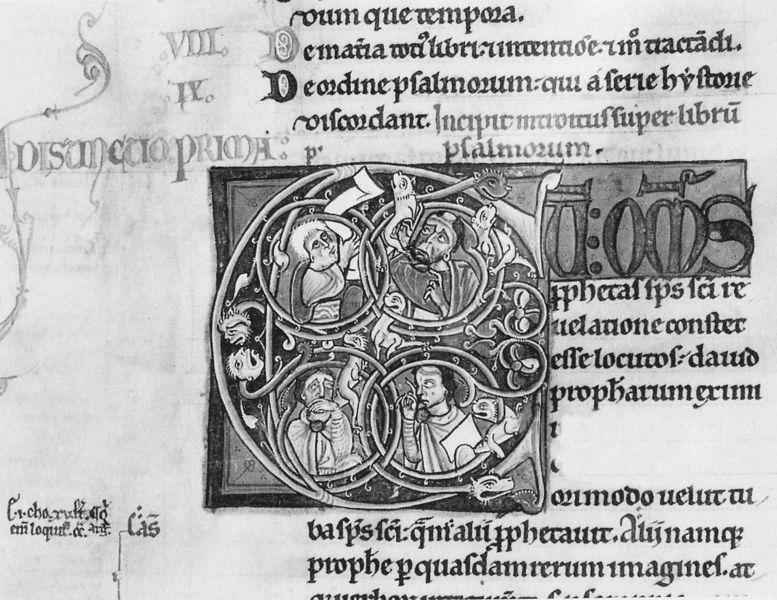
Titel: Erläuternde Psalme (Psalm I - LXXIV, v. 4)
Institution: Cambridge, Trinity College
Schlagwörter: menschen, ausschnitt, blumen, männer, hunde, tiere, bild, gewänder, rund, schrift, detail, floral, vier, buch, seite, illustration, schwarzweiß, text, buchstaben, gotisch, religiös, löwe, drachen, handschrift, latein, initial, buchmalerei, majuskel, zeichnuing, evangelisten, korrektur, illuminiert, kursive, c, foito, glosse, muniskel